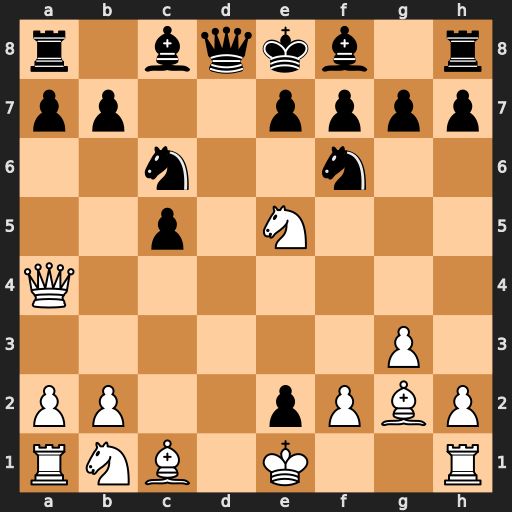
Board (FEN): r1bqkb1r/pp2pppp/2n2n2/2p1N3/Q7/6P1/PP2pPBP/RNB1K2R
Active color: w
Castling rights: KQkq
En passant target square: -
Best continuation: Nxc6 Qd1+ Qxd1 exd1=R+ Kxd1